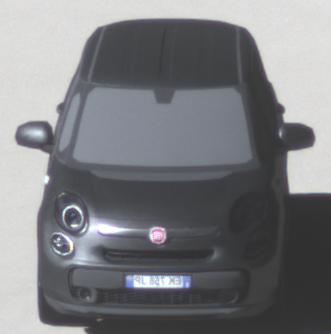
Make: Fiat
Model: 500L 1.4 16V
Detailed model: 500L (199)
Model produced from: 2012/10
Model produced until: 2017/05
Doors: 5
Color: gray
Road condition: dry road
Daytime: midday
Contrast: high contrast